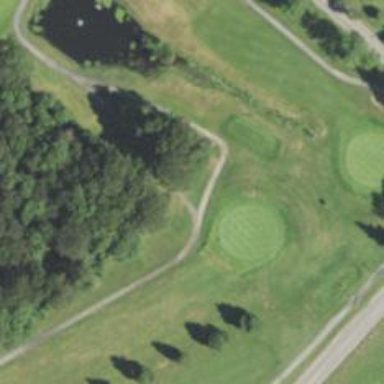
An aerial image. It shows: View of golf hole.